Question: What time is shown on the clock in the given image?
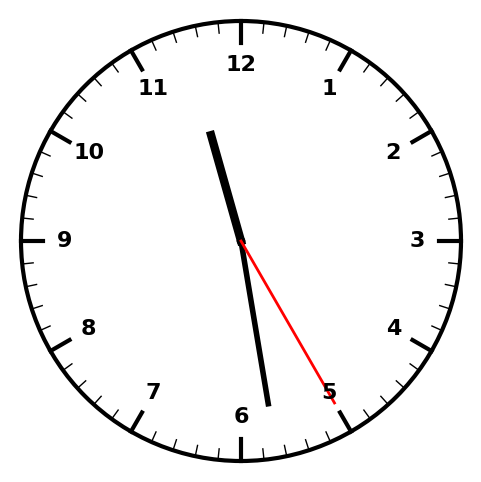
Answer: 11:28:25